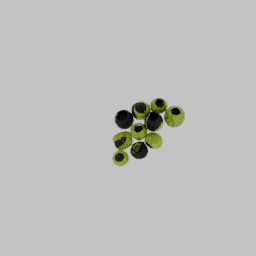
Label: animals